Question: I have created a small lightbox for playing youtube videos.
It works fine, but the design it's terrible.
Check it out.

I have try to fix it, but that's the best result I got.
A link of a JSbin where you can observe the lightbox.
<URL>
This is my CSS.
Not quite sure, what else I can do so the X of close appears fine in the dialog.
'''
.close {
background: #606061;
color: #FFFFFF;
line-height: 25px;
position: absolute;
right: -12px;
text-align: center;
top: -10px;
width: 24px;
text-decoration: none;
font-weight: bold;
-webkit-border-radius: 12px;
-moz-border-radius: 12px;
border-radius: 12px;
-moz-box-shadow: 1px 1px 3px #000;
-webkit-box-shadow: 1px 1px 3px #000;
box-shadow: 1px 1px 3px #000;
}
.close:hover { background: #00d9ff; }
'''
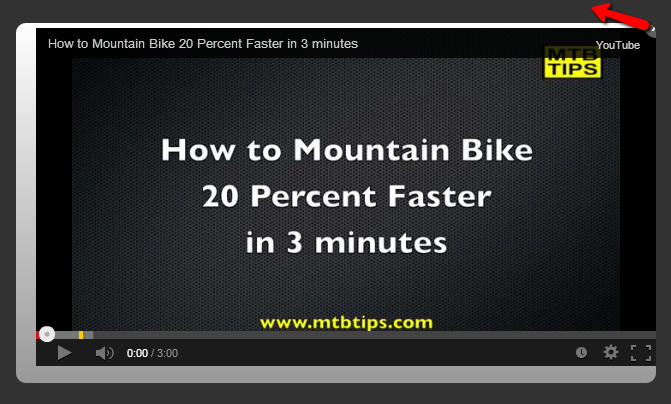
Answer: You need to remove the 'overflow: hidden;' from,
'''
div#openMContainter {
width: 600px;
height: auto;
display:block;
}
'''
The 'overflow' is causing the button to only show what is visible inside of the parent.